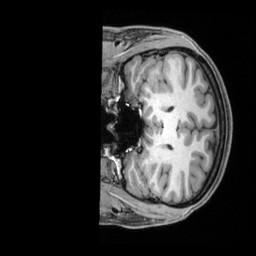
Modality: T1w
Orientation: coronal
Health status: healthy
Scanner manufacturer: siemens
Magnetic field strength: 3 T
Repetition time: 2.4 s
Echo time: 0.00201 s